Question: I've a tables what looks that:
Users:
> id | username | password | ...
Users_Services
> id | user_id | service_id | active | paidTo
And Services:
> id | title | description | type | price | active
I want get services of current user with all data about it from another table, so my relationship should looks:

I don't know how can I do that on "User_Services" class, in Controller I've:
> $services = User::find( Auth::user()->id )->services;
User class:
'''
public function services() {
return $this->hasMany('User_Services');
}
'''
And Services class:
'''
public function user_services()
{
return $this->hasManyThrough('User_Services', 'User', 'service_id');
}
'''
Now how about User_Services class, how can I do that relationship?
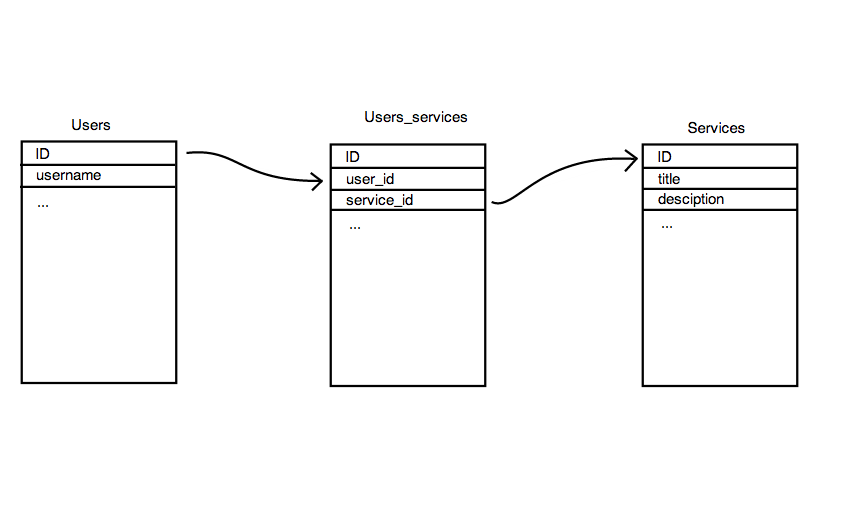
Answer: From User class you can declare both relationships.
Edit: I got confused by the arrows: If the relation is 1-N_1-N
'''
class User extends Eloquent {
public function services()
{
return $this->hasManyThrough('Services', 'Users_services');
}
public function usersServices()
{
return $this->hasMany('Users_services');
}
}
'''
If it is many to many 1-N_N-1
class User extends Eloquent {
'''
public function services()
{
return $this->belognsToMany('Services', 'Users_services');
}
}
class Services extends Eloquent {
public function services()
{
return $this->belognsToMany('Users', 'Users_services');
}
}
'''